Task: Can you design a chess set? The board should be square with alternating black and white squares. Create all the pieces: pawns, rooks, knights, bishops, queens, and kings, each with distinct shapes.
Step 967:
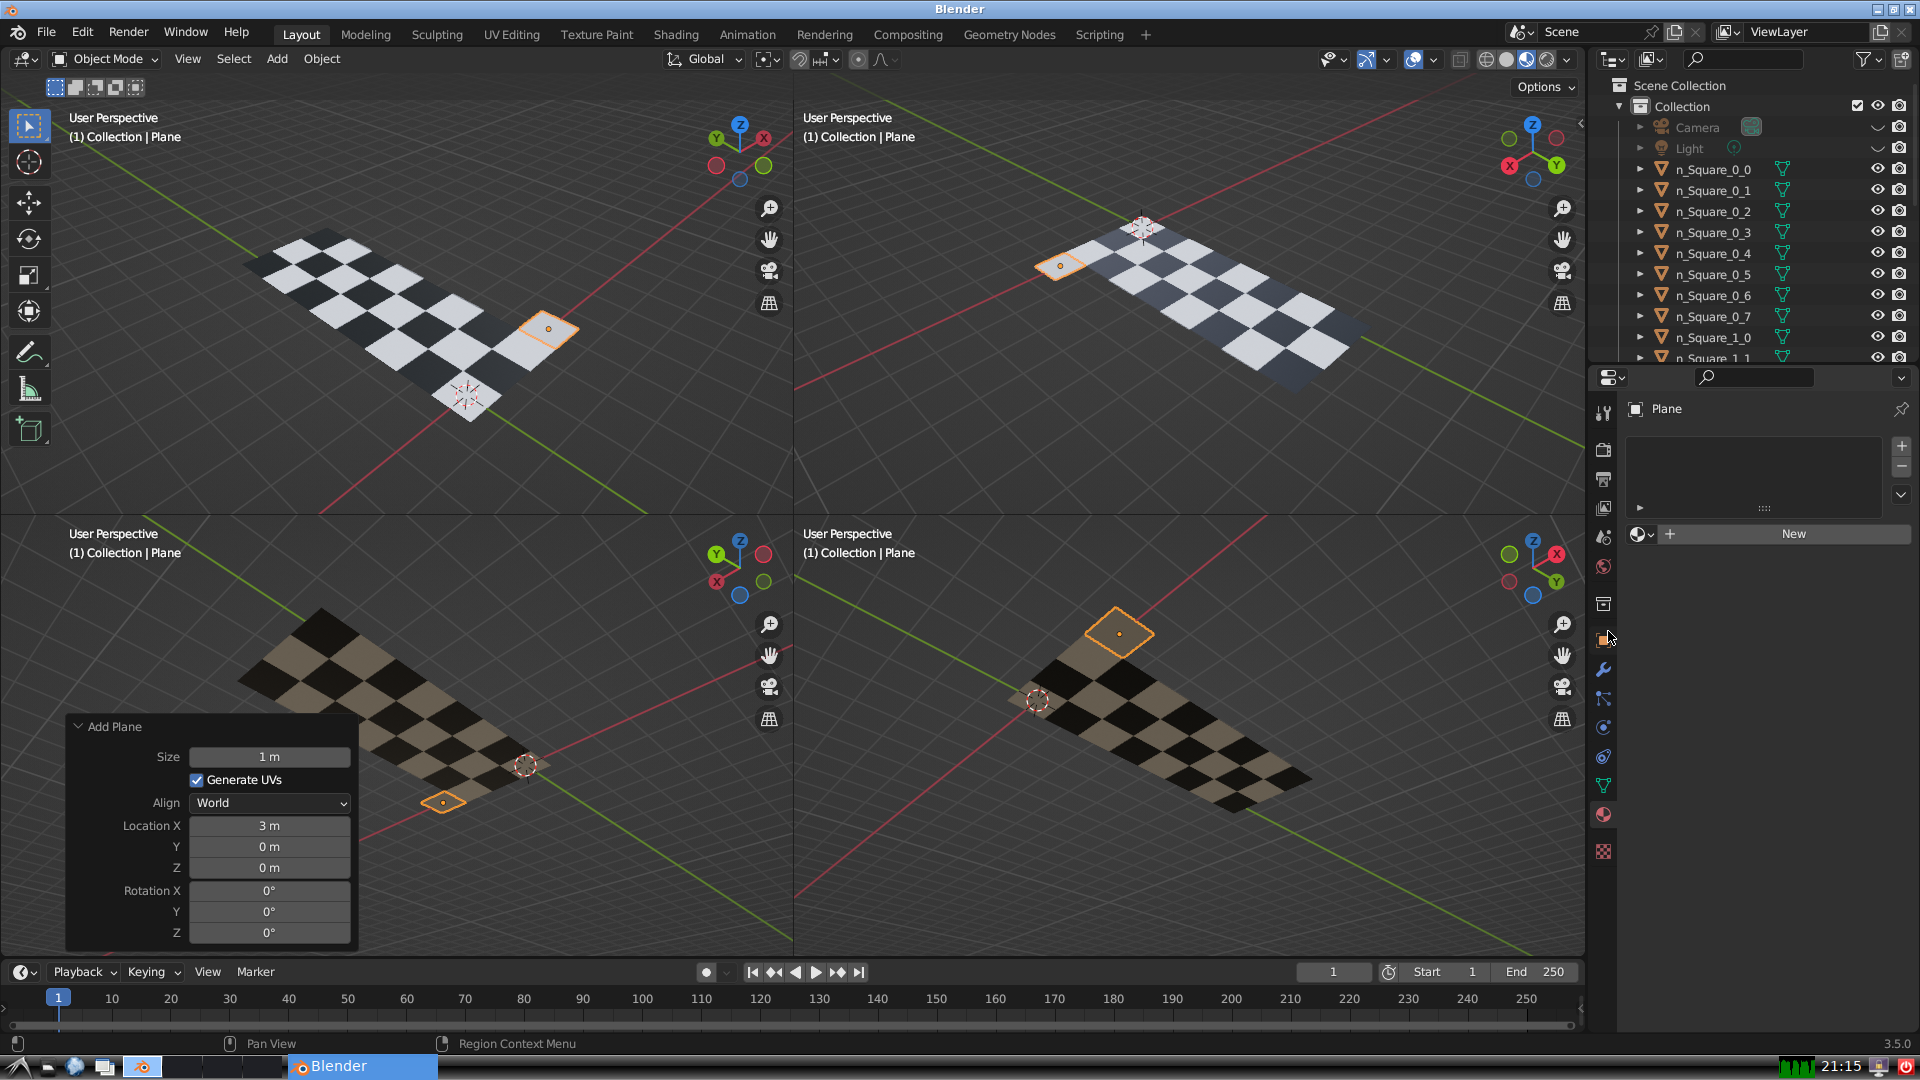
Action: click: no